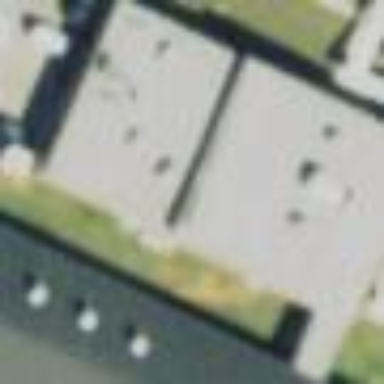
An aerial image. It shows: School building.